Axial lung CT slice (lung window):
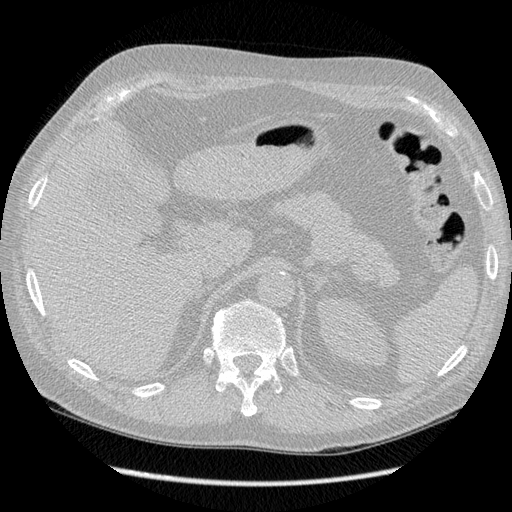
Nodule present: no